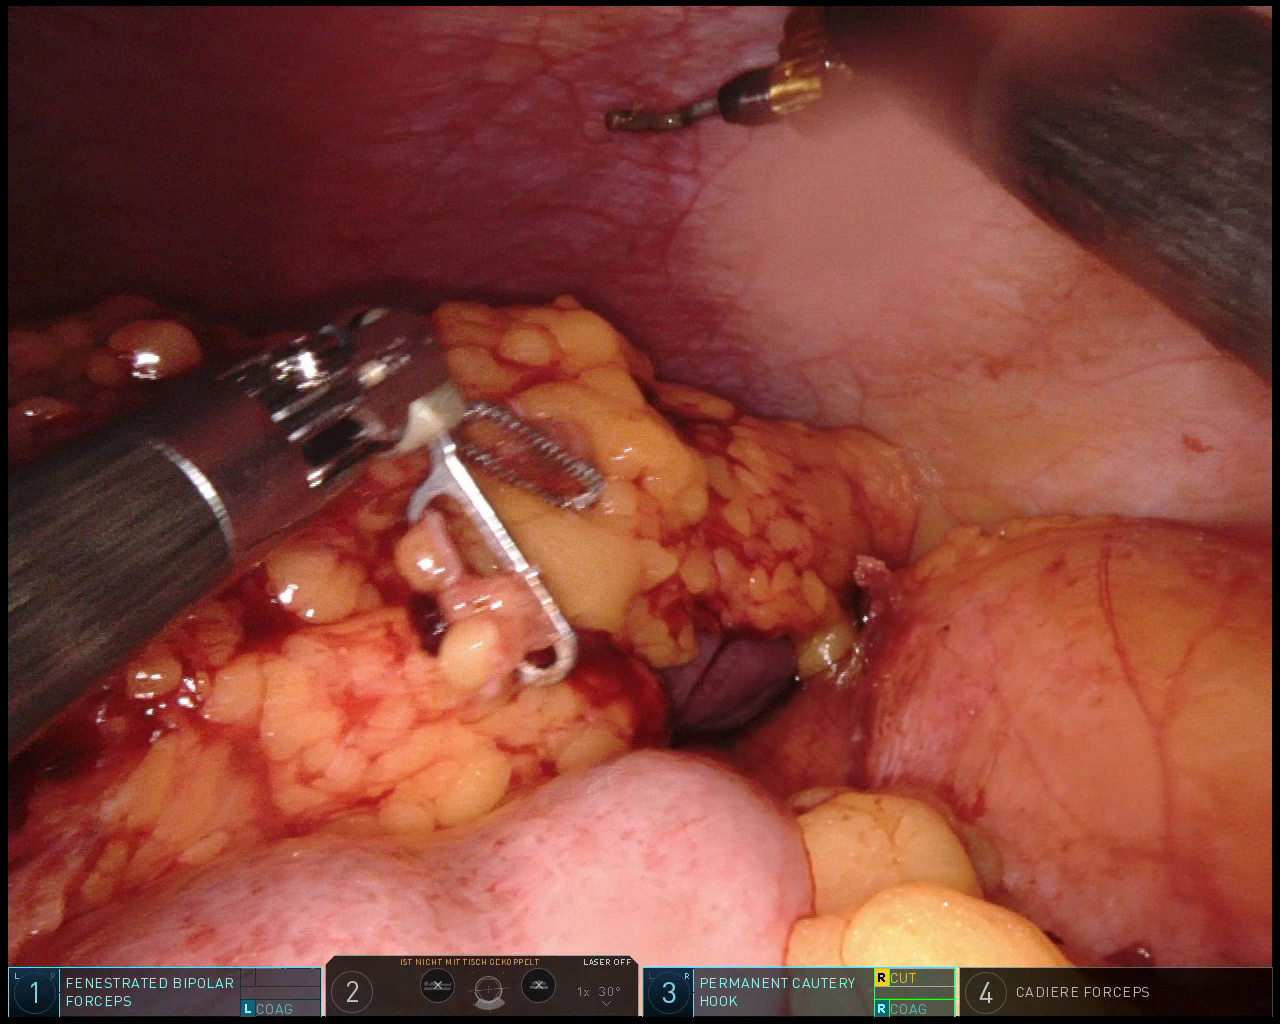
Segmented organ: spleen
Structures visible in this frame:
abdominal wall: yes
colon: yes
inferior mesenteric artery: no
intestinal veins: no
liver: no
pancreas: no
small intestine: yes
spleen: yes
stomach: no
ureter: no
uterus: no
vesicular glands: no